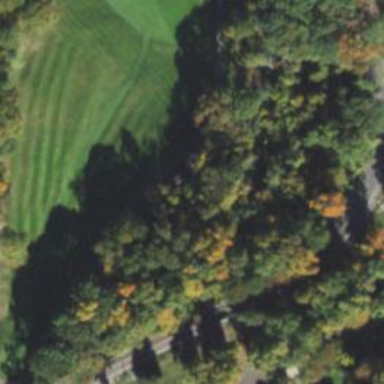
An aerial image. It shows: Pathway for golfing.